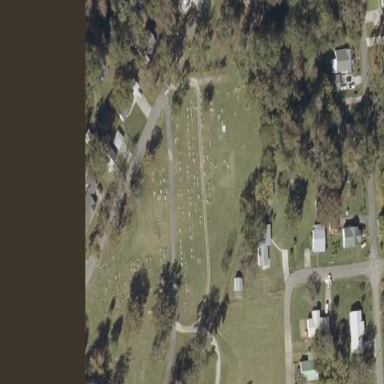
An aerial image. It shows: Cemetery.